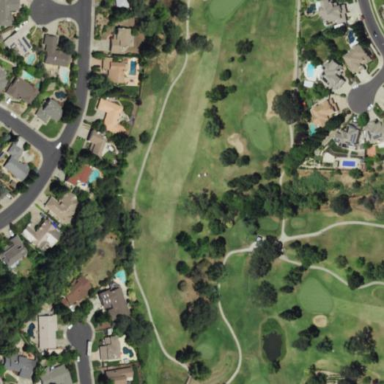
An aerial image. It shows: Scenic golf fairway.